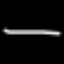
Label: line